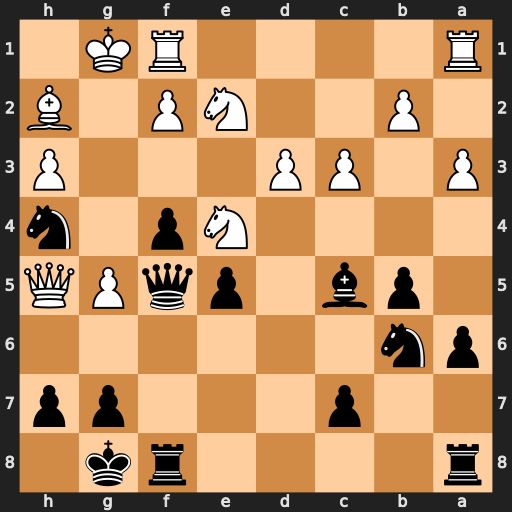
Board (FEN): r4rk1/2p3pp/pn6/1pb1pqPQ/4Np1n/P1PP3P/1P2NP1B/R4RK1
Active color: b
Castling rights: -
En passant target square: -
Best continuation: Qxh3 Qxh4 Qxh4